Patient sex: M
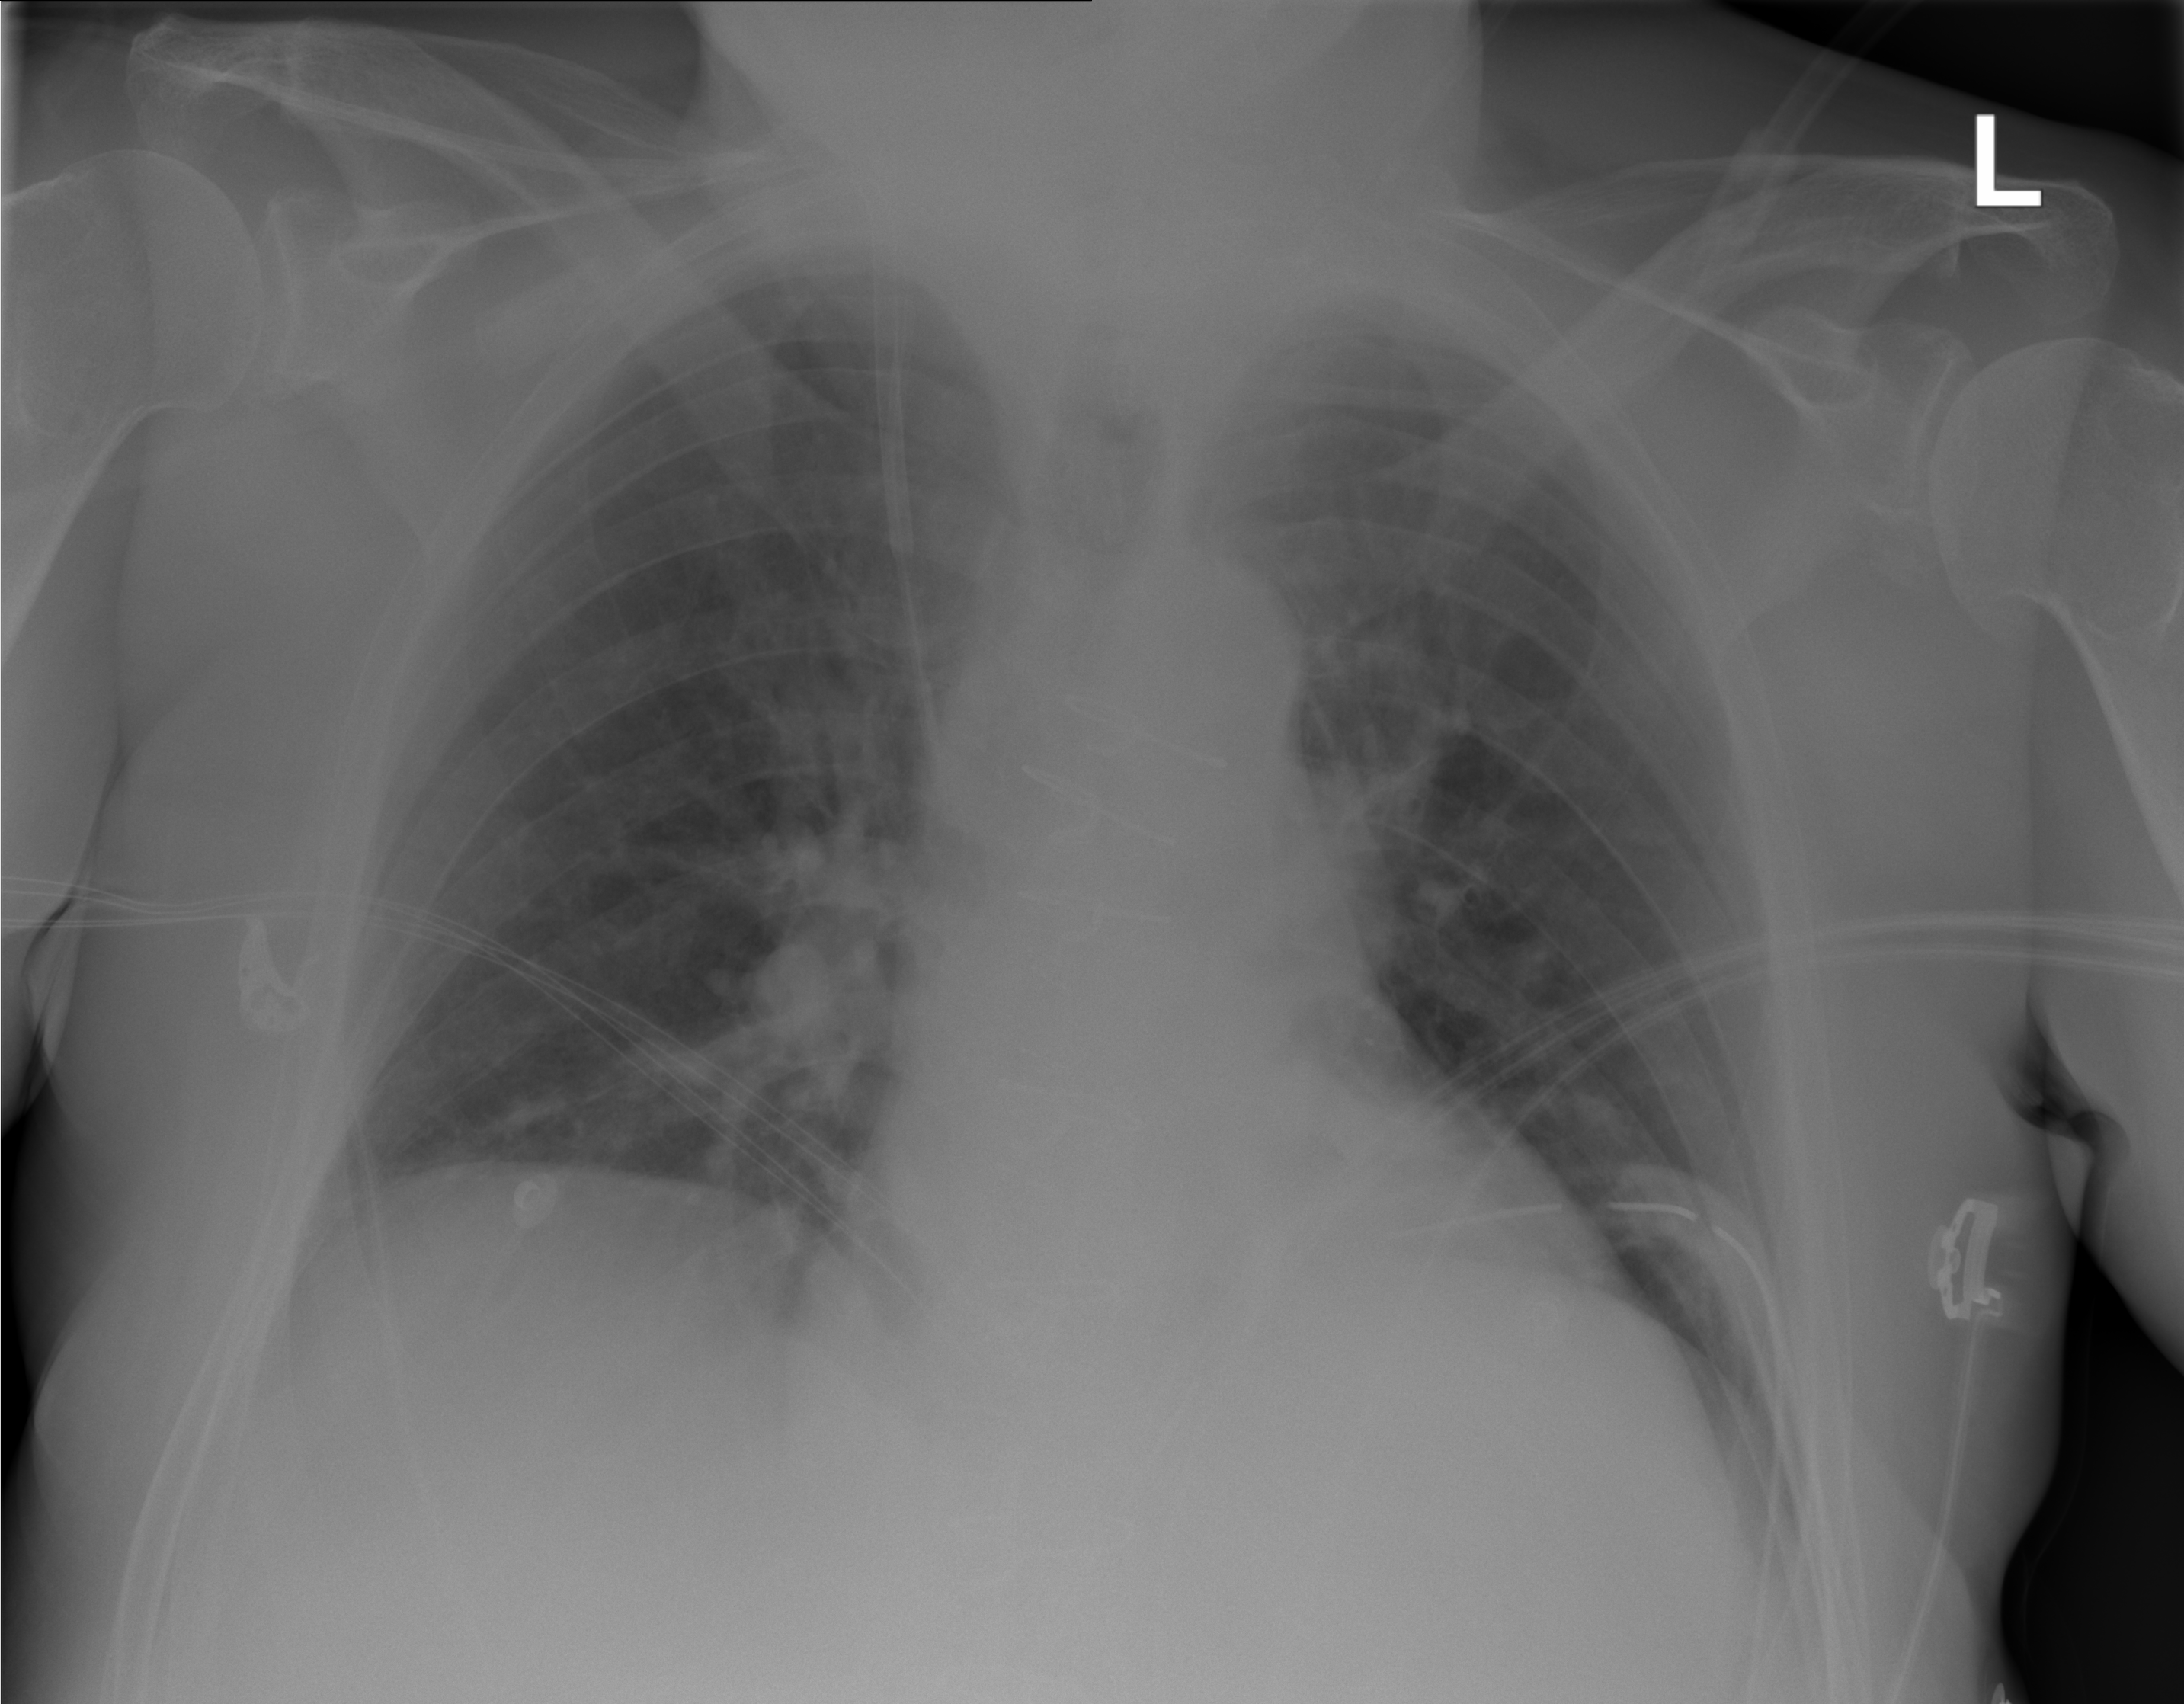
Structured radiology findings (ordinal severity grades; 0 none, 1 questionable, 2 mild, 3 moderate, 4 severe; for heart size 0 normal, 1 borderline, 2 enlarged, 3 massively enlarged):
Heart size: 2
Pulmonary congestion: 2
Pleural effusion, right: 2
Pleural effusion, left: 0
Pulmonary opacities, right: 0
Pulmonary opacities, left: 0
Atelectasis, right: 0
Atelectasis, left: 0